Question: I've read a lot about Data Types in javascript, but found nothing about long int.
I need to know how to define Long Int in javascript.
The reason is the input of following methods of Range object accepts Long data type as second parameter :
'''
var storedSelection = document.createRange();
storedSelection.setStart(document.body, );
storedSelection.setEnd(document.body, );
'''
This Image is captured from WebStorm IDE, please pay attention to type mentioned in this image:

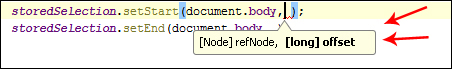
Answer: If you've read a lot about JavaScript's data types as you say then you should already know that:
1. JS variables are loosely typed. That is, when you declare a variable you don't give it a type (only assigned values have a type).
2. Any given variable can be assigned values of different types at different times. That is, having set x = 12 you can later set x = "some string" or x = { some : "object" } and so forth.
3. JS only has one number type, floating point numbers (IEEE-754 doubles), so generally speaking no distinction is made between integers and decimals.
I don't know where you read that the range methods accept a "long int data type" as a parameter, but for that parameter you can pass in a JS variable that you know holds an integer, or a numeric literal, or even a function call that returns a number:
'''
function getNumber() {
return 15;
}
var myVariable = 20;
var storedSelection = document.createRange();
storedSelection.setStart(document.body, 12);
storedSelection.setEnd(document.body, myVariable);
storedSelection.setEnd(document.body, getNumber() );
'''
Further reading: <URL>
P.S. If you have a non-integer value as a result of a calculation, say you're calculating your range by dividing the total length by three or something, you can force the result to be an integer by rounding to the nearest integer with <URL>.